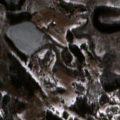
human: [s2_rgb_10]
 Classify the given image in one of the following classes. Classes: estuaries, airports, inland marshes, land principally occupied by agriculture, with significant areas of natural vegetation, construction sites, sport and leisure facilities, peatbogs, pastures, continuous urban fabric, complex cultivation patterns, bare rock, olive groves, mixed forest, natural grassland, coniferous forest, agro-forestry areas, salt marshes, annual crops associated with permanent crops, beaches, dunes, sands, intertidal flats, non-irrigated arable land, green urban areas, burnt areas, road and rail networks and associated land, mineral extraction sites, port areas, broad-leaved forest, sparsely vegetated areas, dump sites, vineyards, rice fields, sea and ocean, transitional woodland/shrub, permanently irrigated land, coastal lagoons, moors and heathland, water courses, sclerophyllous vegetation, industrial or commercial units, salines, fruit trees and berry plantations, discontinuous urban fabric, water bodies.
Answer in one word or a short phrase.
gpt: pastures, land principally occupied by agriculture, with significant areas of natural vegetation, broad-leaved forest, mixed forest, transitional woodland/shrub, inland marshes